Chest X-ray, AP view. Patient: 22 years old, sex M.
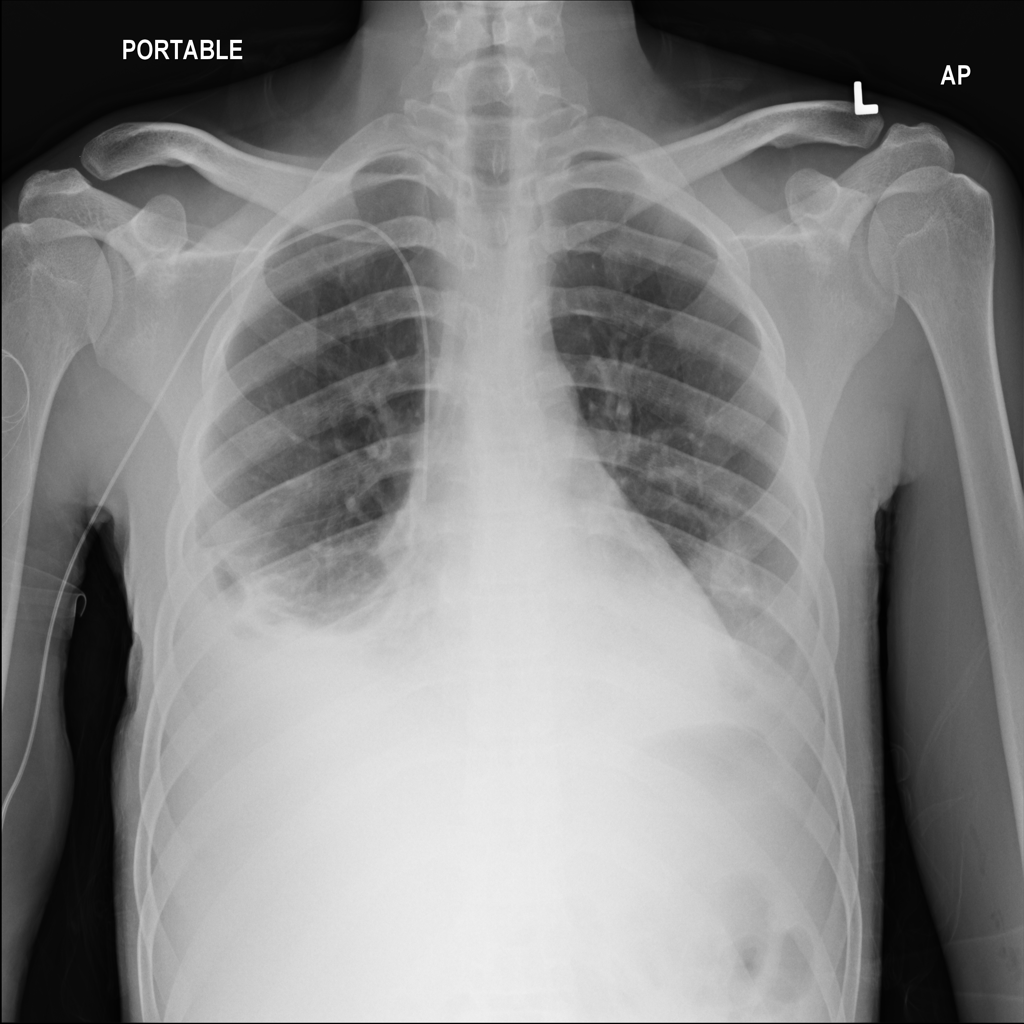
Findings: No Finding